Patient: sex M, age 71
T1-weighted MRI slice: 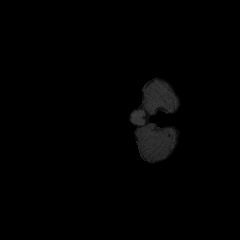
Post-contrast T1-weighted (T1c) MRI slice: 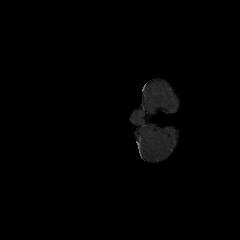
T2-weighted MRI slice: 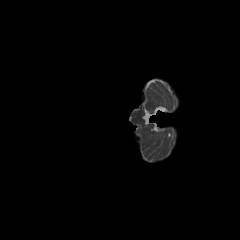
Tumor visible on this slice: no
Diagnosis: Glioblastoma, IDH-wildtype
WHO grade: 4